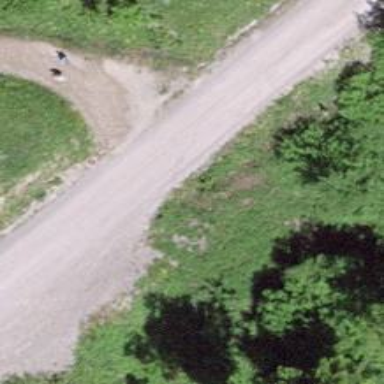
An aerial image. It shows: Unclassified road with compacted surface.